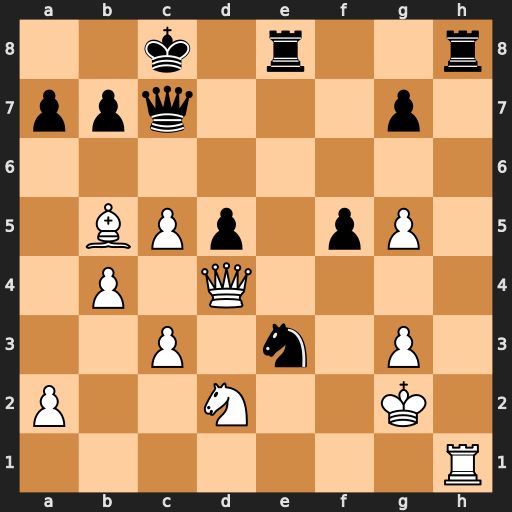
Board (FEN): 2k1r2r/ppq3p1/8/1BPp1pP1/1P1Q4/2P1n1P1/P2N2K1/7R
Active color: w
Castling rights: -
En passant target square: -
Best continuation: Qxe3 Rxe3 Rxh8+ Qd8 Rxd8+